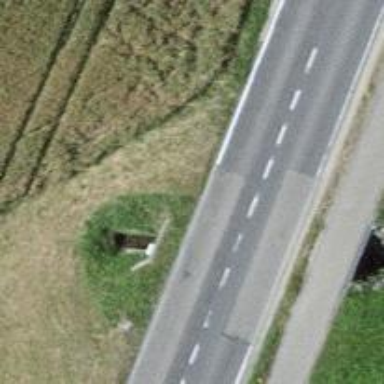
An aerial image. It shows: Culvert tunnel.